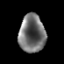
Tissue: prostate
Cell type: T cells
Senescence score: 0.3372
Nuclear area (px): 972
Mean DAPI intensity: 112.261